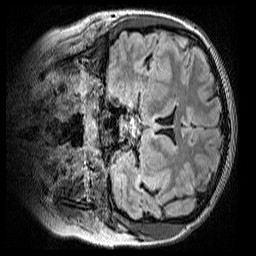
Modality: FLAIR
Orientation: coronal
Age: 13
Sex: female
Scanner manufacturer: siemens
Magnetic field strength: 3 T
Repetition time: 5 s
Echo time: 0.388 s